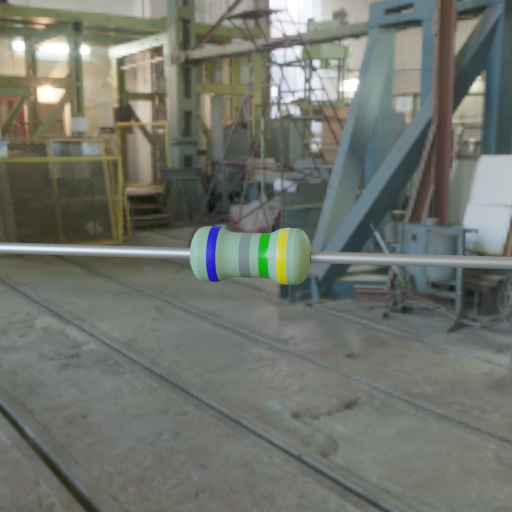
Resistor colour bands (in order): blue, gray, green, yellow